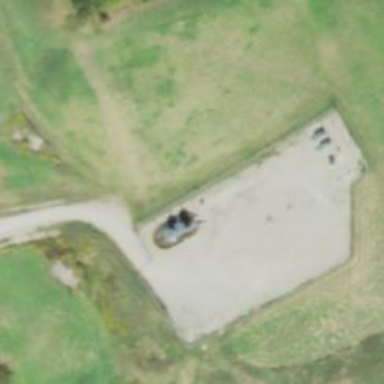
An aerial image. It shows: Storage tank that is man-made.